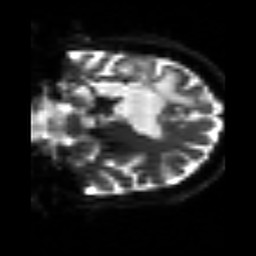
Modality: sbref
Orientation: coronal
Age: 31
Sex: female
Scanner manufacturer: siemens
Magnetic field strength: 3 T
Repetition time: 3.2 s
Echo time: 0.081 s